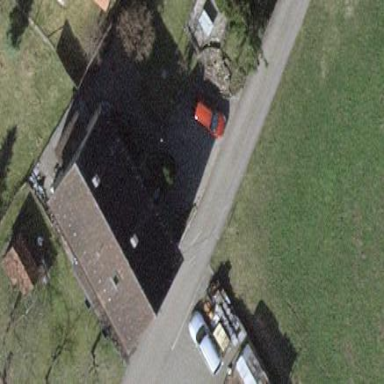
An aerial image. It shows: Detached building.